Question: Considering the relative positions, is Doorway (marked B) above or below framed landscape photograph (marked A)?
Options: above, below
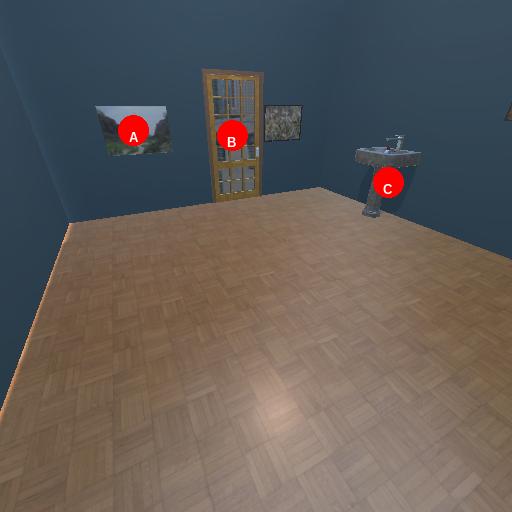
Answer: above